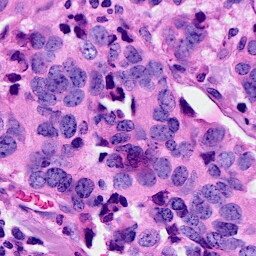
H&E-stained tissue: Breast